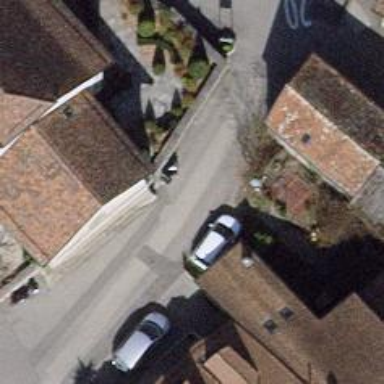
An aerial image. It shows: Living street.